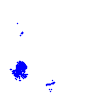
Particle: electron